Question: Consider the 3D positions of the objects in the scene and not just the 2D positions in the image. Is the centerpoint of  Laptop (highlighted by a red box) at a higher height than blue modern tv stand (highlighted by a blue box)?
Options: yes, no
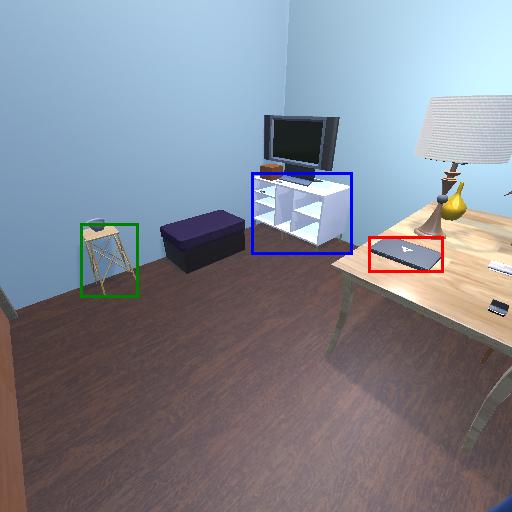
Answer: yes